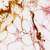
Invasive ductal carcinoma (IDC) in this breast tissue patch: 0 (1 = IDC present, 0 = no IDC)